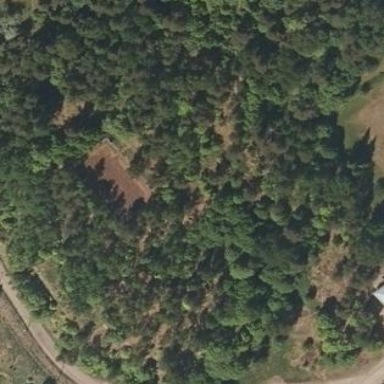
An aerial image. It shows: Mixed woodland area with variety of leaf types and cycles.